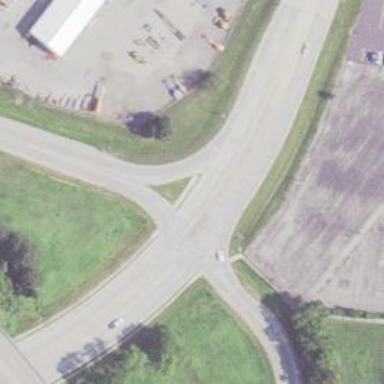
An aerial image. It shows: Asphalt trunk link road.